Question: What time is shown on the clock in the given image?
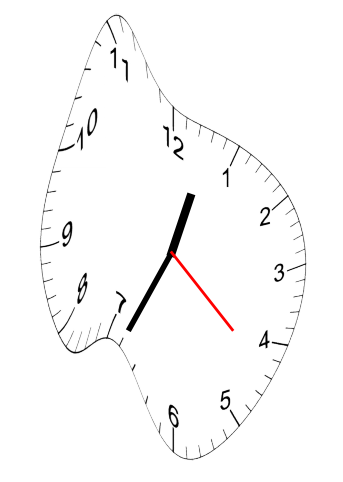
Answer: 12:34:22